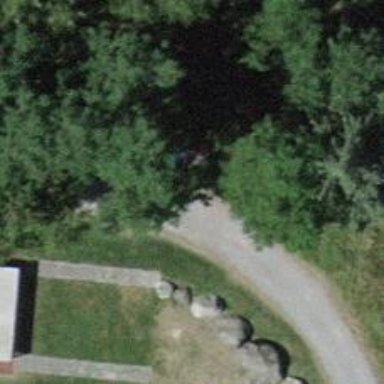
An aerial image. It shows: Red bench.